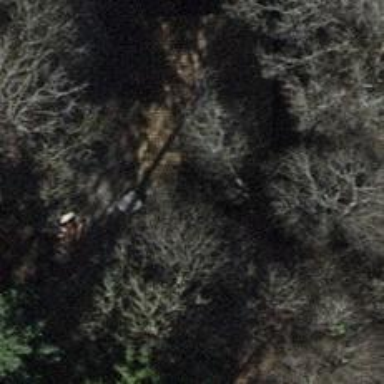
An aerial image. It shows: Brown bench in the vicinity.